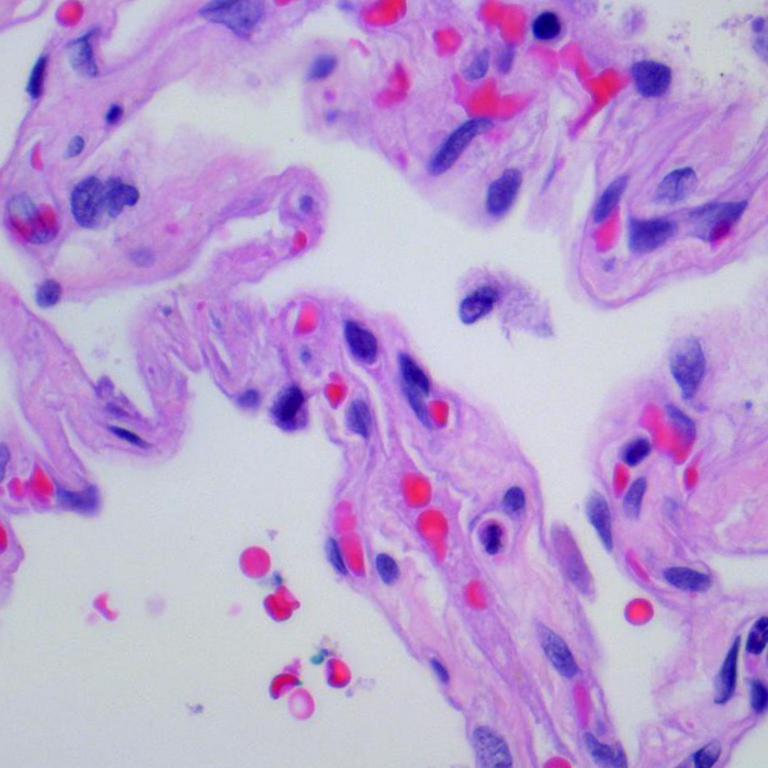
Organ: lung
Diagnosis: benign